Question: I have imported a multi module maven project in to Intellij IDEA 14 every thing working fine excepet there is a little annoying message shows in maven pom.xml as in the below screenshot.

Is there any way to resolve this problem.
PS: I can build the projects and the resulted application is working fine
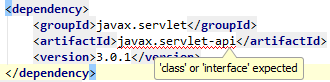
Answer: You must have accidentaly injected Java language reference into your pom.xml. To fix it, navigate to the underlined line, hit + and select .